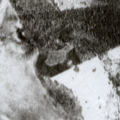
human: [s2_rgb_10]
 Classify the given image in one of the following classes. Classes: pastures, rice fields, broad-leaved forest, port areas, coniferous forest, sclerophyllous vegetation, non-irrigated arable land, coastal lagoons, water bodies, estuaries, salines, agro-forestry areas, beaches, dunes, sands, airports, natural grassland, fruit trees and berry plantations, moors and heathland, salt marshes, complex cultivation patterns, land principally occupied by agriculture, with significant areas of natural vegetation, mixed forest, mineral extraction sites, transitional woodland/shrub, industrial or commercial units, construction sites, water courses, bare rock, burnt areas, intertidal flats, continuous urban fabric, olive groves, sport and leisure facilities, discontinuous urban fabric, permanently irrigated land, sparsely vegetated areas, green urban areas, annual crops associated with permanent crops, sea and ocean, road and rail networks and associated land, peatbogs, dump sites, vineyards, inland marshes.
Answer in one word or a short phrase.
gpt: coniferous forest, mixed forest, transitional woodland/shrub, peatbogs